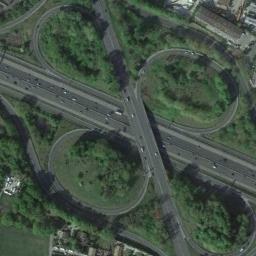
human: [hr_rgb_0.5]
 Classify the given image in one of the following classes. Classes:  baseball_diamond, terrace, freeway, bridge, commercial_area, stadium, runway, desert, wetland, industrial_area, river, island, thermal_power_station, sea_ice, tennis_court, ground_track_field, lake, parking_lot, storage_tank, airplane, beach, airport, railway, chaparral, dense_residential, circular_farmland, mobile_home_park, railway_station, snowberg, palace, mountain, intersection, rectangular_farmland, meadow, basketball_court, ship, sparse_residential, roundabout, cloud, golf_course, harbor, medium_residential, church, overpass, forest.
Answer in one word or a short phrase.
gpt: overpass